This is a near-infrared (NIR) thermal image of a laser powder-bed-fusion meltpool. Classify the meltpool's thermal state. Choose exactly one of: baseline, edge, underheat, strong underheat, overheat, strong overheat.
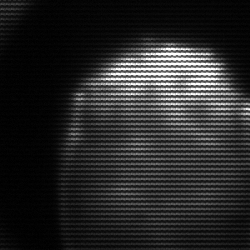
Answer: edge